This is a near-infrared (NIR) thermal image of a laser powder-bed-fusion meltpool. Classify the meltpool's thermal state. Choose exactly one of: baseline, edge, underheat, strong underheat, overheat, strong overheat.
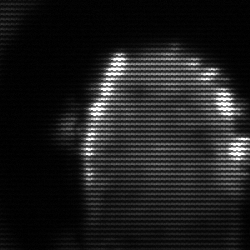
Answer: baseline